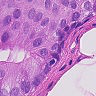
Metastatic tissue present: yes